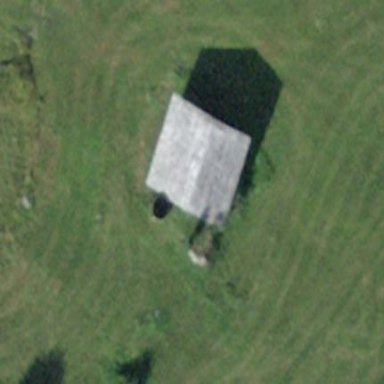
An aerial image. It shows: Barn.